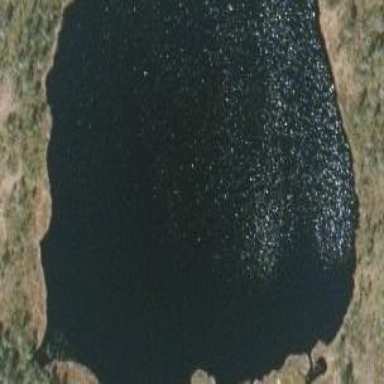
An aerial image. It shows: Beautiful lake surrounded by nature.